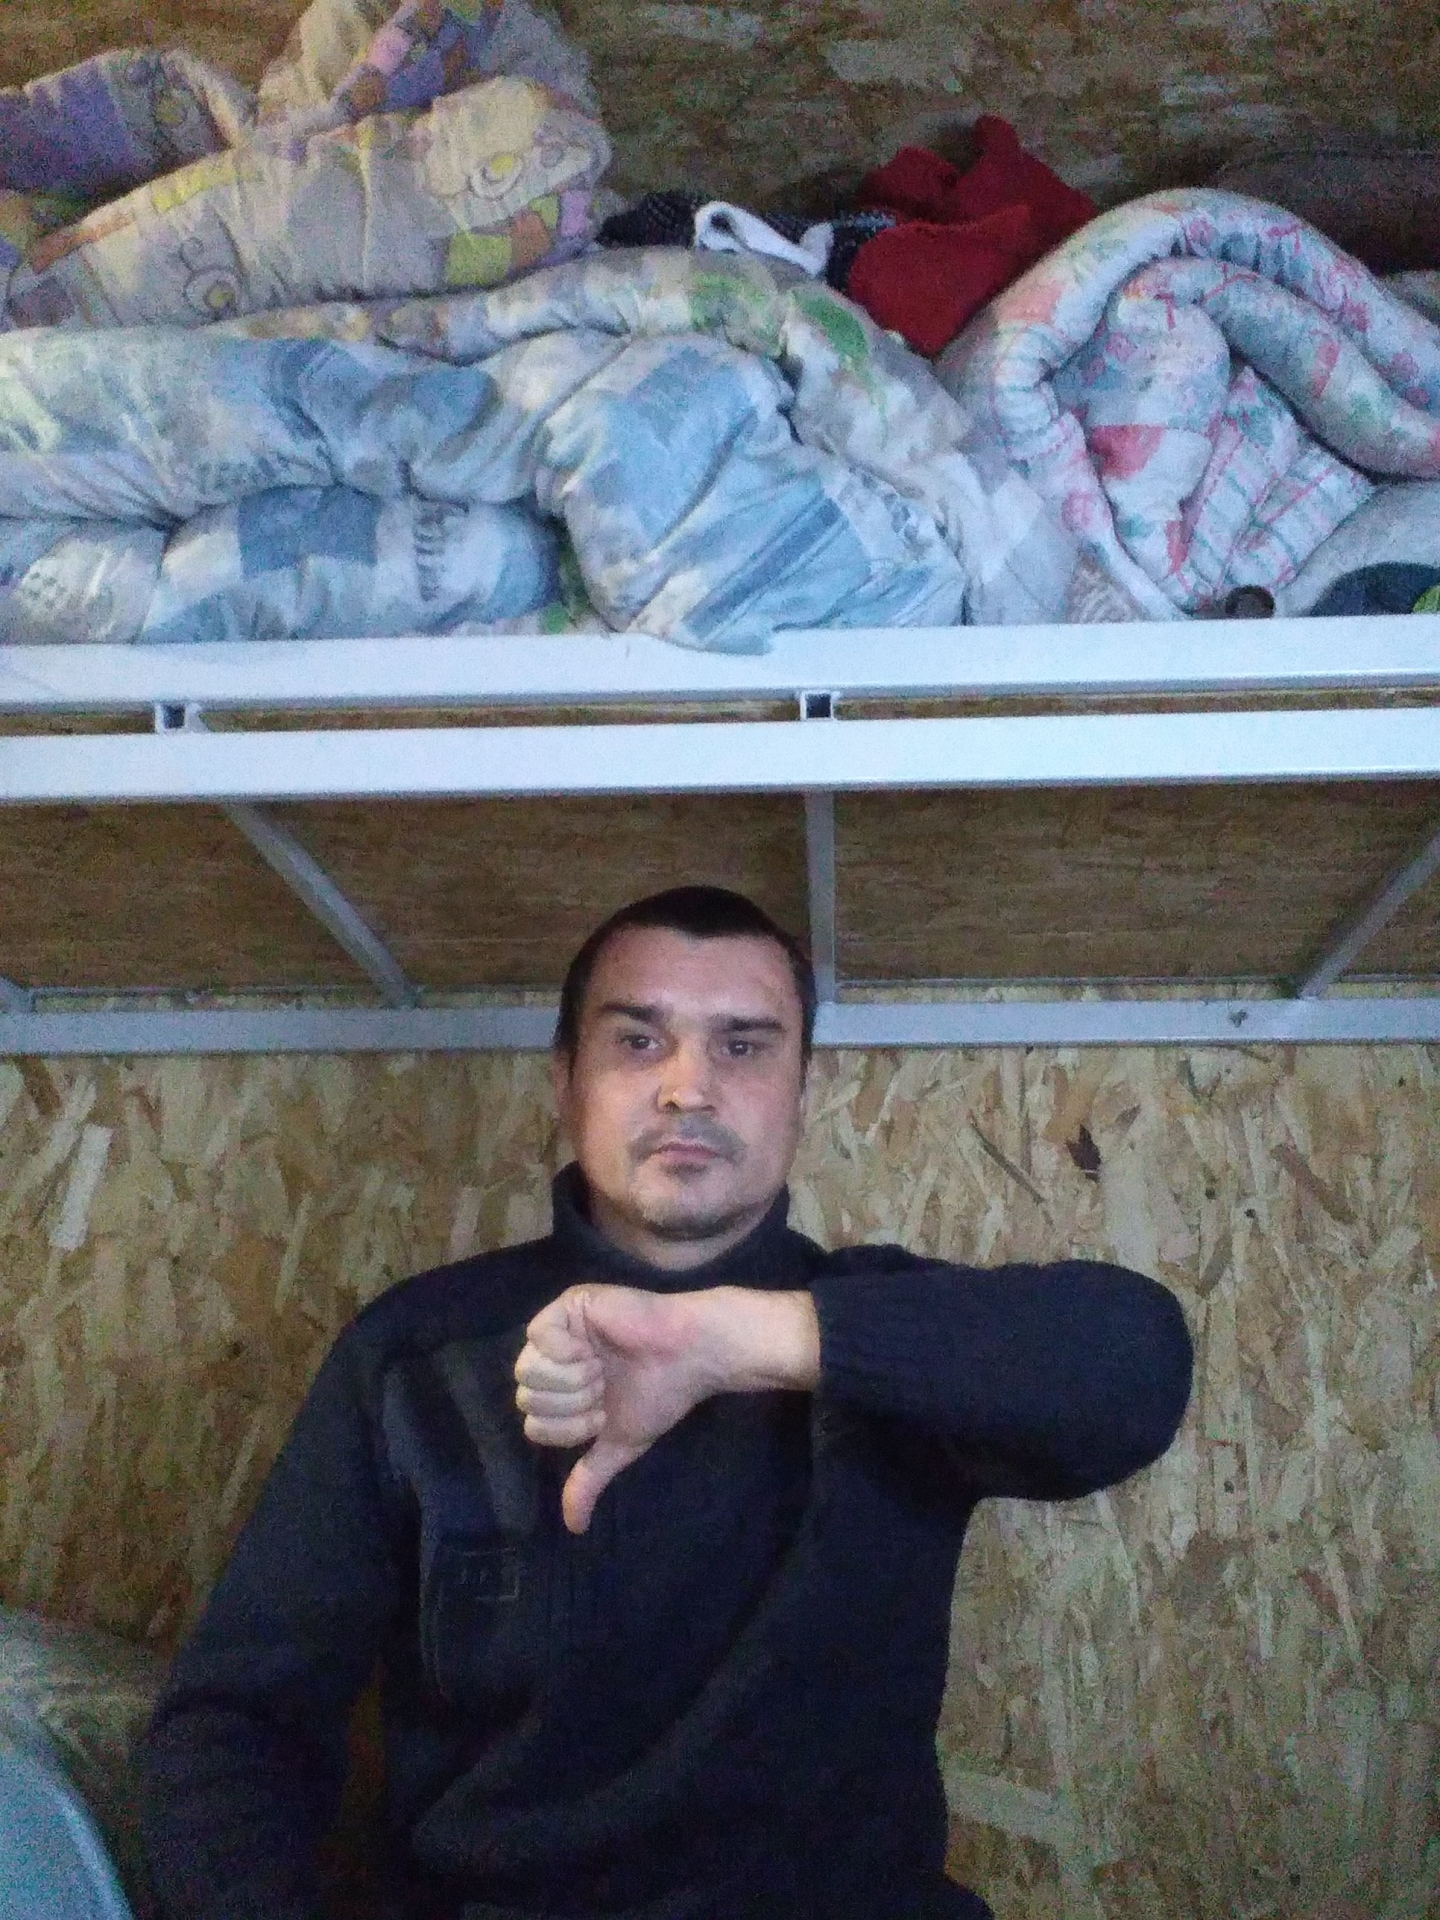
Label: noise